Question: I have some problem in my application.
In my application there is a possibility to edit some information (something like iPhone's contacts). When you press 'Edit' button on right of navigation bar, "Back" button should hide, and "Cancel" button appear.
It working perfectly, when user press "Edit" button straight from ViewController.
But, when user creating a new advert, the view controller with editing should open, in edit mode. I call it this way:
'''
VICarInfo * vc = [[VICarInfo alloc] init];
[vc setCurrentAdv:adv];
[self.navigationController pushViewController:vc animated:YES];
if (editMode) {
[self.navigationItem setHidesBackButton:YES animated:NO];
[vc btnEditClick];
}
'''
And "Back" button didn't disappear.
I also tried to hide button in ViewWillAppear, ViewDidLoad or ViedDidLayout subviews, also unsuccessful.

Please, give me any advices, how to do it.
Thank you.
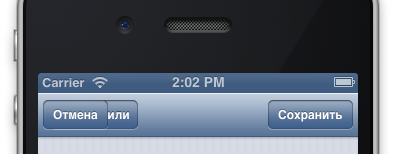
Answer: I know this is late, but I was seeing the same thing and found a solution.
It seems that hidesBackButton = YES interferes with setting the leftBarButtonItem(s).
Don't use hidesBackButton and you'll lose the overlay.
This seems like a bug, but Apple's own documentation is pretty hazy on the interaction of those two/three properties.